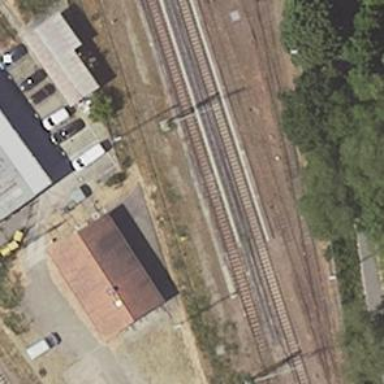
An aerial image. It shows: Abandoned railway yard.